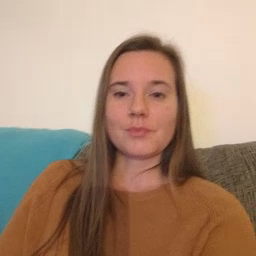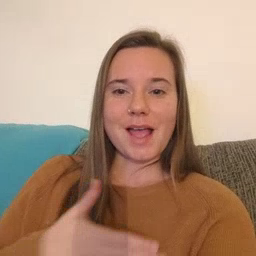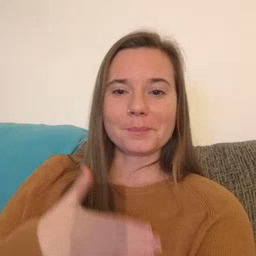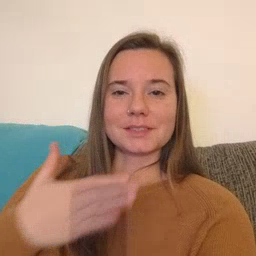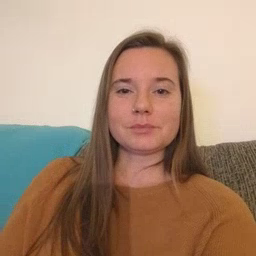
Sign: happy